Question: I am sending JSON objects from client but when I get my model all properties bind with default value.
I try some ways for example I got data as string but no results my expected.
So how can i solve this?
'''
public static void Register(HttpConfiguration config)
{
config.Routes.MapHttpRoute(
name: "DefaultApi",
routeTemplate: "api/{controller}/{action}/{id}",
defaults: new { id = RouteParameter.Optional }
);
var json = config.Formatters.JsonFormatter;
json.SerializerSettings.PreserveReferencesHandling = Newtonsoft.Json.PreserveReferencesHandling.Objects;
config.Formatters.Remove(config.Formatters.XmlFormatter);
}
'''
'''
[Serializable]
public class WorkerPuantaj
{
public int workT { get; set; }
public int PDay { get; set; }
public int PMonth { get; set; }
public int PYear { get; set; }
public int worker { get; set; }
}
'''
'''
$.ajax({
url: "/api/BuildingApi/AddPuantajItems",
dataType: "json",
contentType: "application/json; charset=utf-8",
type: 'POST',
data: JSON.stringify(jsonData),
success: function (data) {
alert("oldu");
},
error: function (a, b, c) {
alert("olmadi");
}
});
'''
> "[{"workT":1,"PDay":20,"PMonth":4,"PYear":2014,"worker":3},{"workT":2,"PDay":21, "PMonth":4,"PYear":2014,"worker":3},{"workT":3,"PDay":22,"PMonth":4,"PYear":2014, "worker":3}]

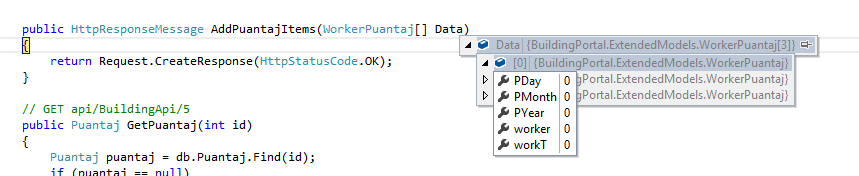
Answer: Since you are sending data as JSON array, in the method "AddPuantajItems" you should have your parameter as WorkerPuantaj[] but it is not the reason of the problem you have.
If you use Serializeable attribute on an MVC Web API model, it can't deserialize incoming JSON data into your model type. I don't know the reason but it fixed the issue for my test case.
Remove [Serializable] keyword and let me know if it has been fixed.